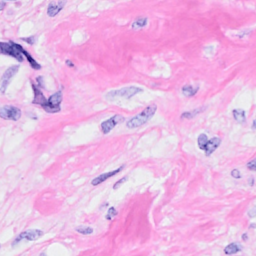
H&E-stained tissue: Breast